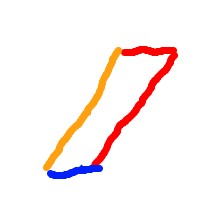
Shape: parallelogram